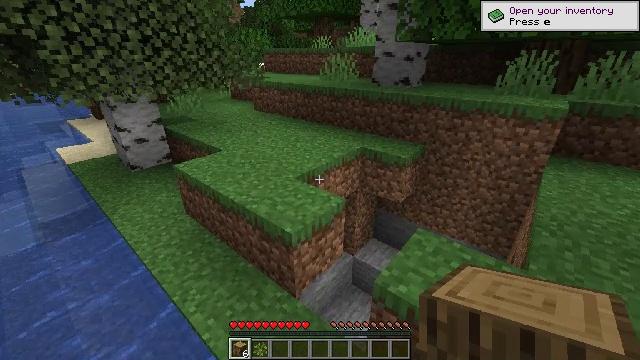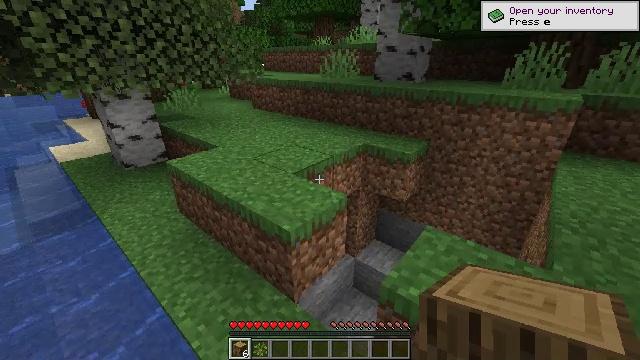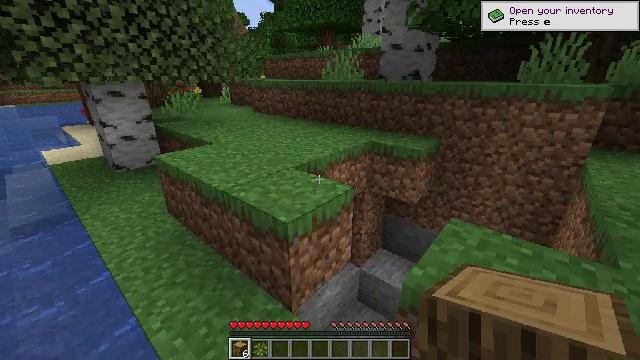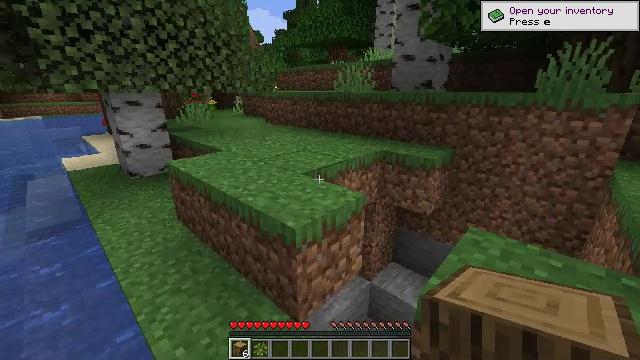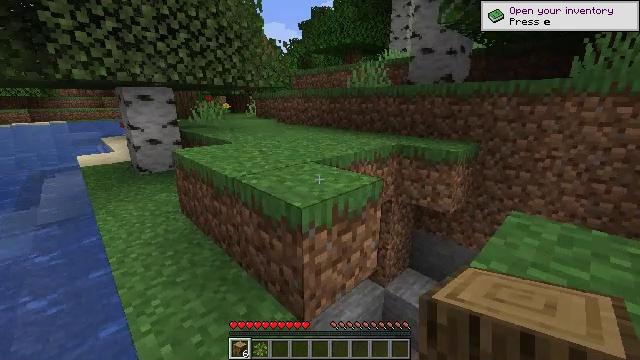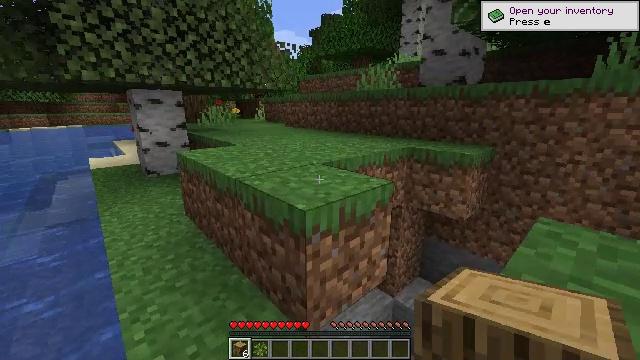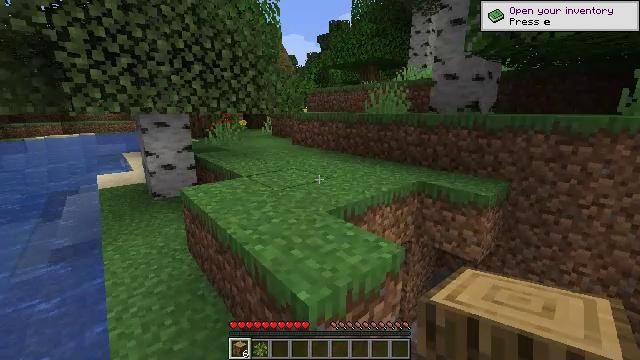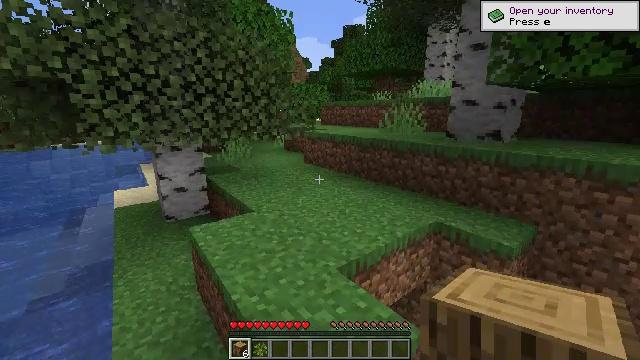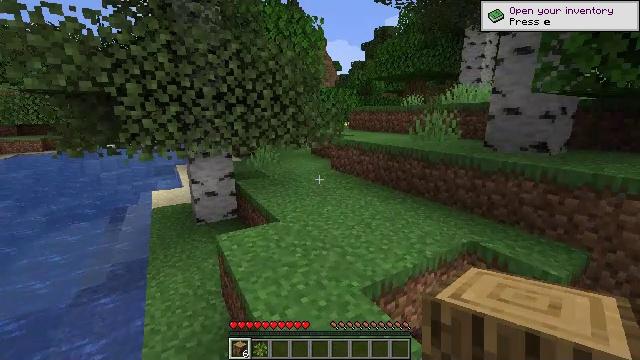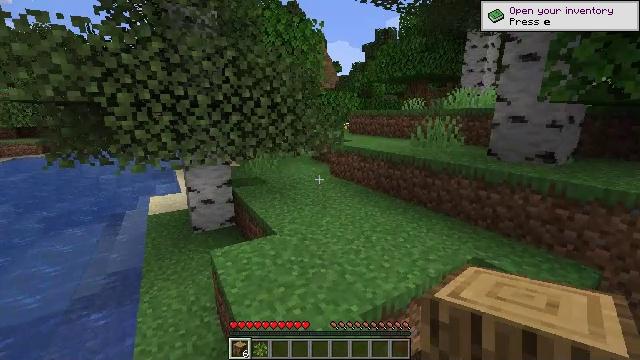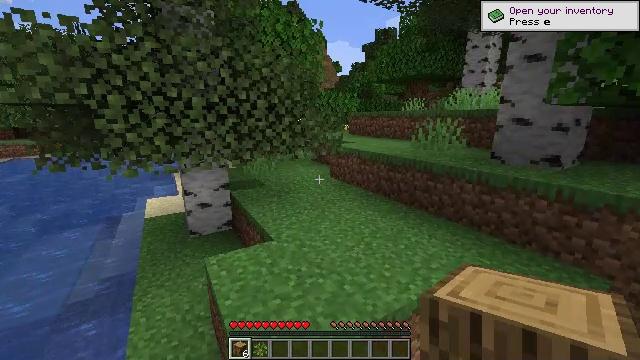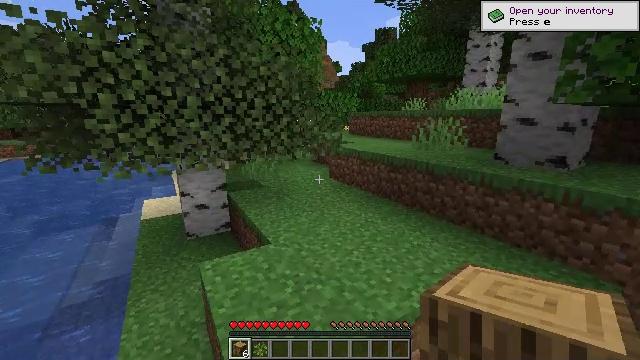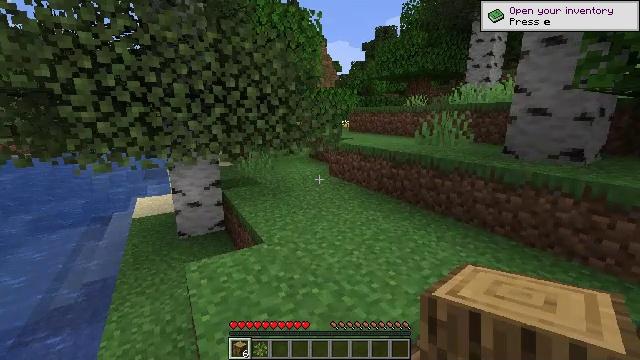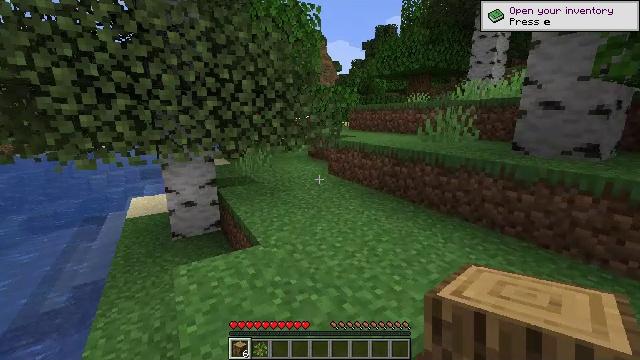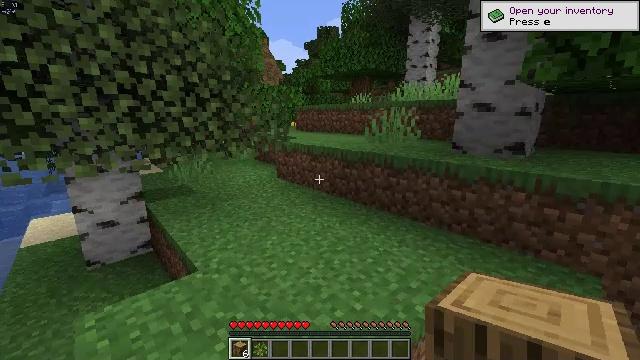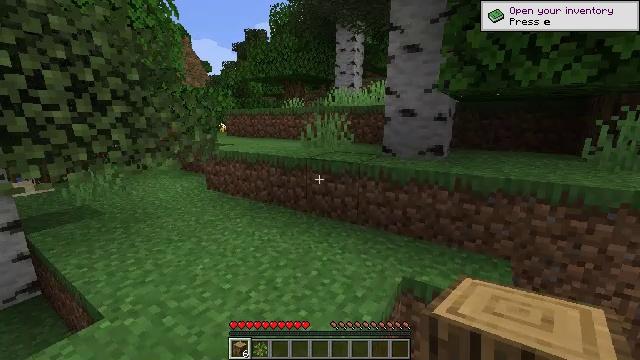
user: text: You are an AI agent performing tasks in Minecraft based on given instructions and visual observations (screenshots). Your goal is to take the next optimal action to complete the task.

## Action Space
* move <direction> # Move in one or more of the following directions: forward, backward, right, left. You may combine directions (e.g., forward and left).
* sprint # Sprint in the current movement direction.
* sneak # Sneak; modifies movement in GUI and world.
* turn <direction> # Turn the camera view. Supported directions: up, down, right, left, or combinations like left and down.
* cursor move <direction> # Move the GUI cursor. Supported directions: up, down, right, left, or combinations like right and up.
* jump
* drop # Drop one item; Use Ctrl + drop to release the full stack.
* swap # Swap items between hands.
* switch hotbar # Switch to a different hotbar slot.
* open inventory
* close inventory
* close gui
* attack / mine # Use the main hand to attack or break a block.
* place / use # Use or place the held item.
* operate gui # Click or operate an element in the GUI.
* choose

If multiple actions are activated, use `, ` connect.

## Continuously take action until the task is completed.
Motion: motion action
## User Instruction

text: Destroy the bee nest.
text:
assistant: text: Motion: move forward, jump
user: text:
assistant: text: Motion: move forward, turn up, jump
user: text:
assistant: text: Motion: move forward, turn left and up, jump
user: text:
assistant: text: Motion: move forward, turn left and up, jump
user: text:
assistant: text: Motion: move forward, turn left and up, jump
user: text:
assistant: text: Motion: move forward, turn left, jump
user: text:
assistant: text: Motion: move forward, turn left, jump
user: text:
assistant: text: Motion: move forward, turn left, jump
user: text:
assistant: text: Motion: move forward, jump
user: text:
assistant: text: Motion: move forward, jump
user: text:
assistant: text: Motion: move forward, jump
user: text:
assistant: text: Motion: move forward, jump
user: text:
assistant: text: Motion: move forward, jump
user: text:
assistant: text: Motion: move forward, turn right
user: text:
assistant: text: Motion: move forward, turn right
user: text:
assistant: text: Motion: turn right
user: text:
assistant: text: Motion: no_op
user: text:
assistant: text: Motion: no_op
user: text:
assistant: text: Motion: move left
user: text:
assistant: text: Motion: move left
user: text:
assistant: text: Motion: move left
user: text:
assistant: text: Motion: move left
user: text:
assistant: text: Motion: move forward and move left
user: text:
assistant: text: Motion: move forward and move left
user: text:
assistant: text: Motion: move forward
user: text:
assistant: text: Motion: move forward, turn right
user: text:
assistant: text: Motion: move forward, turn right
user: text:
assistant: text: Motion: move forward, turn right
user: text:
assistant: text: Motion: move forward, turn right
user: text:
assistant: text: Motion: move forward, turn right